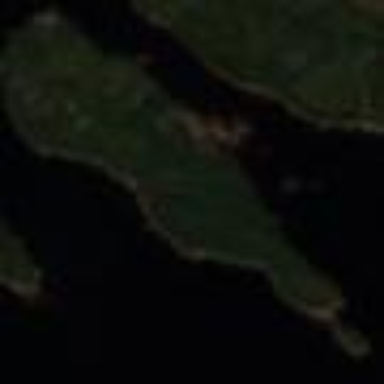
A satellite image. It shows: Islet.